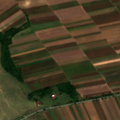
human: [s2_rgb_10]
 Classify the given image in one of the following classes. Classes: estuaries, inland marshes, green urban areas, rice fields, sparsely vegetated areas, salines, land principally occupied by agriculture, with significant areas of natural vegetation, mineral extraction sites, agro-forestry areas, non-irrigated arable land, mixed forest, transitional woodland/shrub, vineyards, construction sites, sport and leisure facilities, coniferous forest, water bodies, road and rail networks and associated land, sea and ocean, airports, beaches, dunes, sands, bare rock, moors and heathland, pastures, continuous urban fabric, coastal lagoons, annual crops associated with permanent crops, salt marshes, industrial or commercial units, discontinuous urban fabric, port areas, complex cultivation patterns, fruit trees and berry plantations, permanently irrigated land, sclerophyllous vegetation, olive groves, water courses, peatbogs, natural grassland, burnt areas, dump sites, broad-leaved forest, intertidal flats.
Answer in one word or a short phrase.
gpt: non-irrigated arable land, pastures